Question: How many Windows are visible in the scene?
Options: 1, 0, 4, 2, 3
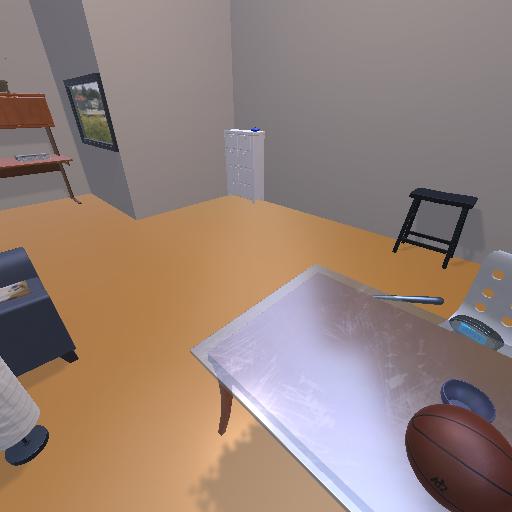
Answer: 1